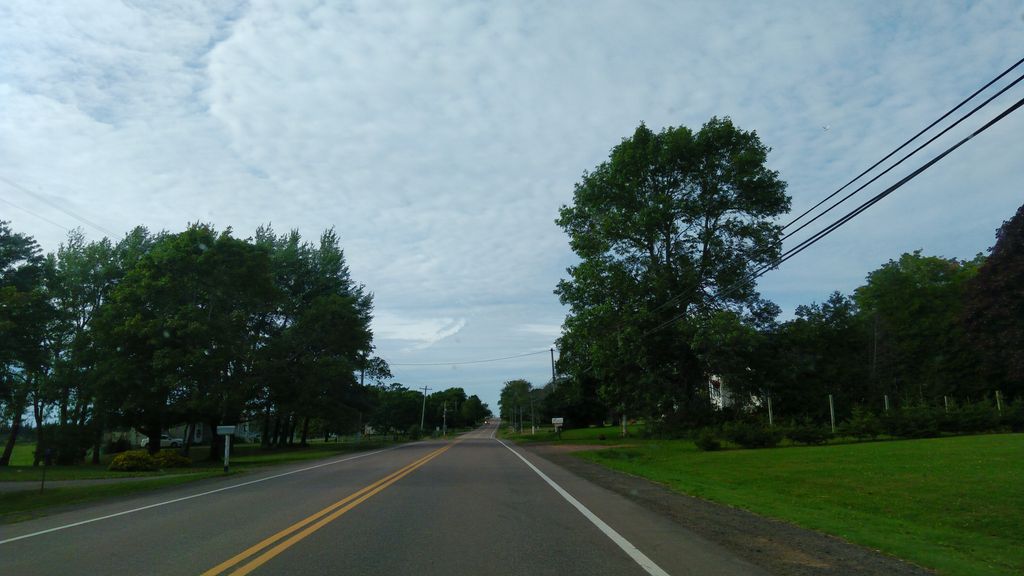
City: charlottetown